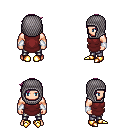
a pixel art fantasy rpg character, male body template, human, light skin, maroon tunic, metal pants, pink pixie cut hairstyle, chain hood, white cloth bracers, gold boots, four views (front, back, left, right), 2x2 character sprite sheet, small pixel art, hard edges, no anti-aliasing